Question: I have a 'main.html' file also a 'layout.html' file. Inside the layout it contains this code
'''
<template name="layout">
<div class="container">
<header class="navbar">
<div class="navbar-inner">
<a class="brand" href="{{pathFor 'postsList'}}">Test</a>
</div>
</header>
<div id="main" class="row-fluid">
{{yield}}
</div>
</div>
'''
I then have a 'publications.html' file
'''
Meteor.publish('posts', function() {
return Posts.find();
});
'''
And a 'router.js' file
'''
Router.configure({
layoutTemplate: 'layout',
loadingTemplate: 'loading',
waitOn: function() { return Meteor.subscribe('posts'); }
});
Router.map(function() {
this.route('postsList', {path: '/'});
this.route('postPage', {
path: '/posts/:_id',
data: function() { return Posts.findOne(this.params._id); }
});
});
'''
And then my 'posts_list.html'
'''
<template name="postsList">
<div class="posts">
{{#each posts}}
{{> postItem}}
{{/each}}
</div>
'''
Collection
'''
if (Posts.find().count() === 0) {
Posts.insert({
title: 'Twitter',
author: 'Tom',
url: 'http://twitter.com'
});
Posts.insert({
title: 'Facebook',
author: 'Mark',
url: 'http://facebook.com'
});
}
'''
I'm getting an object error on my display page. It's not showing up my posts, just [object Object]. Any reason for this, is my route correct?
Here is an image of the error!

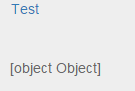
Answer: You need to use '{{> yield}}' instead of '{{yield}}'.
Long explanation: The '{{> ...}}' construction tells Meteor to render a template there; otherwise, it tries to convert to the result of calling a helper to a string. The reason you're getting '[object Object]' is because the 'yield' helper is an object; you can see that by logging it:
'''
console.log(Blaze._globalHelpers.yield);
'''
This results in ...
'''
{viewName: "yield", renderFunction: function, __helpers: HelperMap, __eventMaps: Array[0], _callbacks: Object...}
'''
Objects, when converted to a string, render as "[object Object]". You can confirm this like so in your console:
'''
foo = {blah: 1}
foo.toString()
=> "[object Object]"
'''